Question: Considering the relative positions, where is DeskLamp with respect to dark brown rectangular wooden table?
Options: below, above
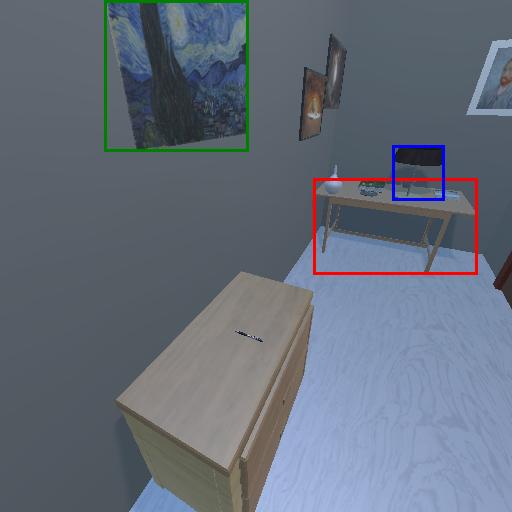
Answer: below